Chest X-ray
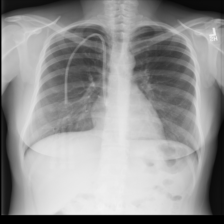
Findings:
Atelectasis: negative
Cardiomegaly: negative
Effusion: negative
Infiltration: negative
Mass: negative
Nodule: negative
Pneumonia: negative
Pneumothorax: negative
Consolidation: negative
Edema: negative
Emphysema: negative
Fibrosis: negative
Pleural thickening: negative
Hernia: negative